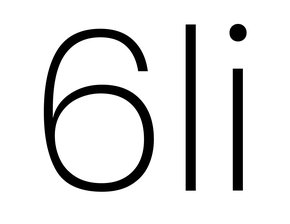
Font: Poppins-ExtraLight